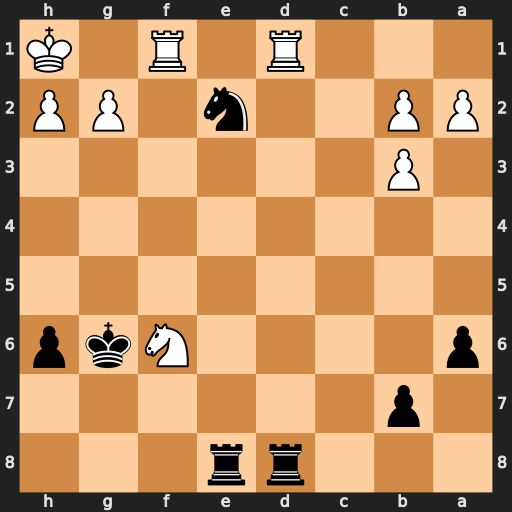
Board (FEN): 3rr3/1p6/p4Nkp/8/8/1P6/PP2n1PP/3R1R1K
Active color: b
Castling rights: -
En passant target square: -
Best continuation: Rxd1 Rxd1 Kxf6